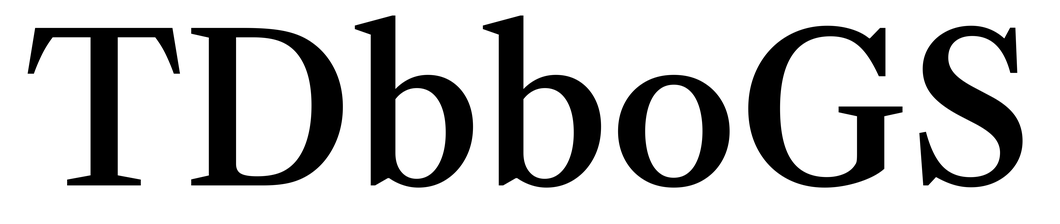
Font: LibreCaslonText_Medium